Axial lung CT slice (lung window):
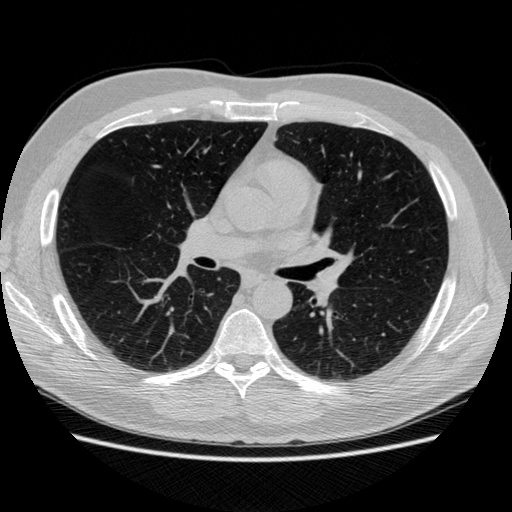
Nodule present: no